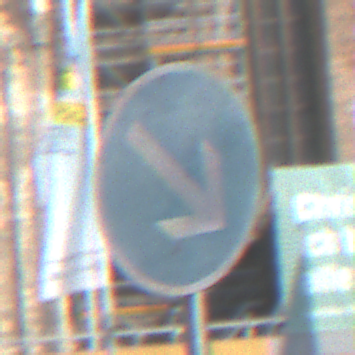
Verkehrszeichen: VorgeschriebeneVorbeifahrtRechts
Umgebung: Outdoor, Urban
Tageszeit: MorningAfternoon
Wetter: Clear
Licht: Natural
Jahreszeit: NotSpecified
Kontrast: HighContrast